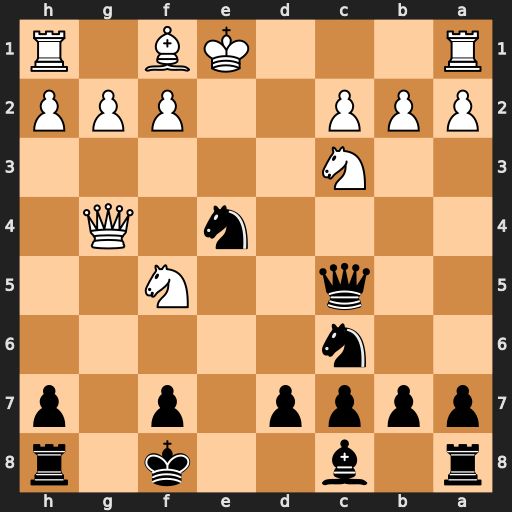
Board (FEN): r1b2k1r/pppp1p1p/2n5/2q2N2/4n1Q1/2N5/PPP2PPP/R3KB1R
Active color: b
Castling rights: KQ
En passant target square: -
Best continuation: Qxf2+ Kd1 Qd2#